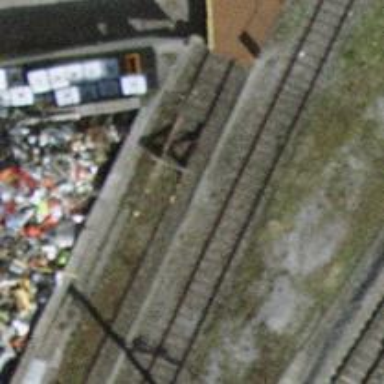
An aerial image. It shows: Railway buffer stop.